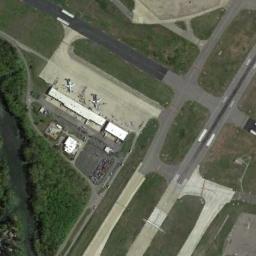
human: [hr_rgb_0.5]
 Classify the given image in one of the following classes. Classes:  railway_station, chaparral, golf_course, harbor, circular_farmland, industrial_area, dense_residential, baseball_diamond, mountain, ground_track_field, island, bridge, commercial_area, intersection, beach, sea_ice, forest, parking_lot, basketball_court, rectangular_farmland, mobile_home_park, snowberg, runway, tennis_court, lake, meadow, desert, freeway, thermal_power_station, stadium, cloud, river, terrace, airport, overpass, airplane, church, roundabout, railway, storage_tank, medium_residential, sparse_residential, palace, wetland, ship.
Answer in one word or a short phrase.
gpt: airport